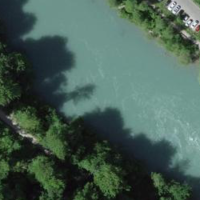
EUNIS habitat code: 15
Species observed at this site:
Equisetum telmateia